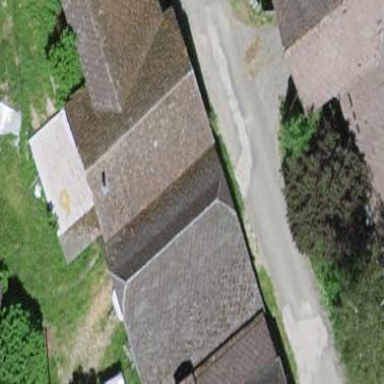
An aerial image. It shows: Rural barn.